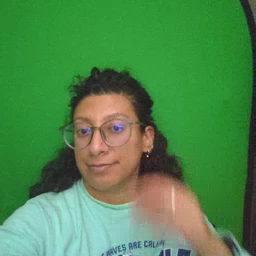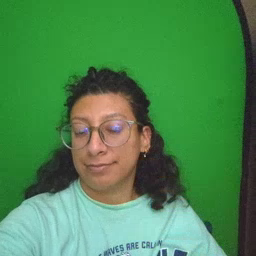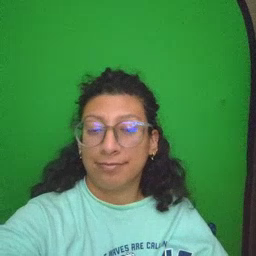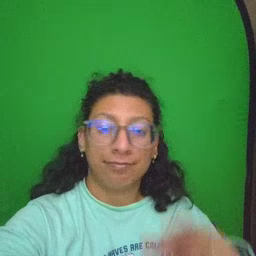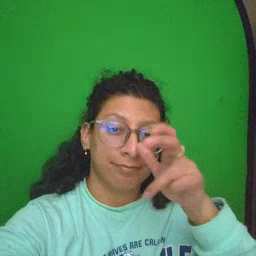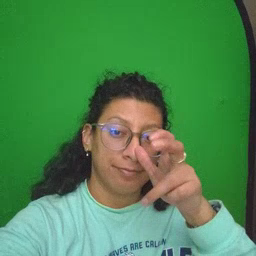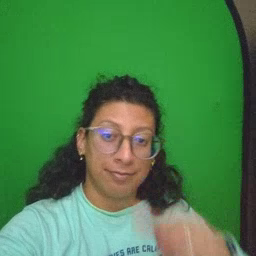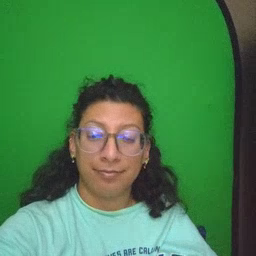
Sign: bug